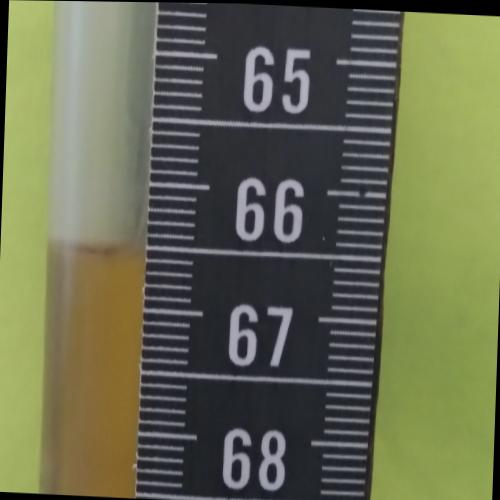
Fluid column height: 66.5 cm